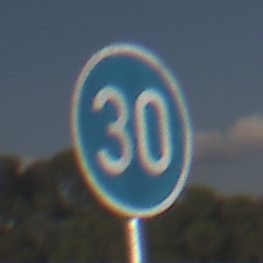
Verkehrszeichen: VorgeschriebeneMindestgeschwindigkeit
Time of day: MorningAfternoon
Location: Outdoor (Nature)
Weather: PartlyCloudy
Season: NotSpecified
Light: Natural